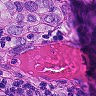
Metastatic tissue present: yes